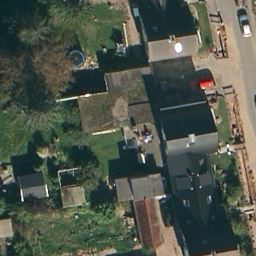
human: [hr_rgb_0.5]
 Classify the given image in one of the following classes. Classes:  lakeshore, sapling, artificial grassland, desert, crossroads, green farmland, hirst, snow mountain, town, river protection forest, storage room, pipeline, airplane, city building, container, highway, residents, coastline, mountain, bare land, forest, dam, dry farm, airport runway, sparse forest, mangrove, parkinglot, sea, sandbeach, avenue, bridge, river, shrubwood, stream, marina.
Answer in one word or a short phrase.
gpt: residents